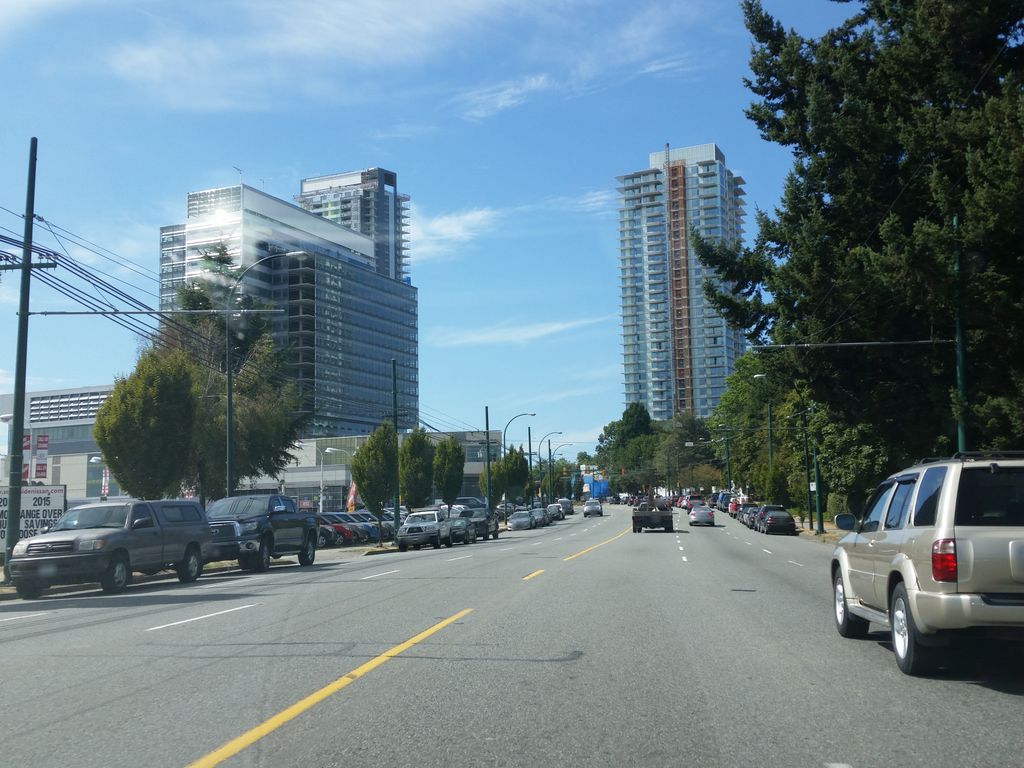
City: vancouver